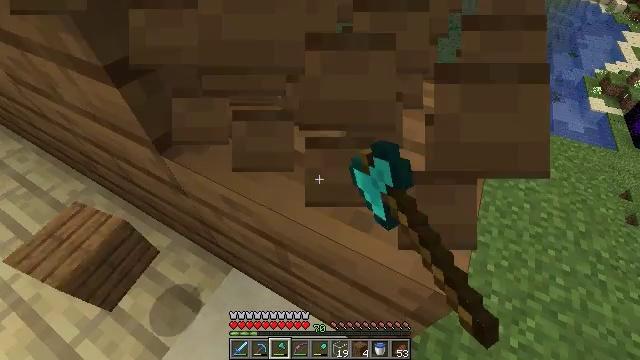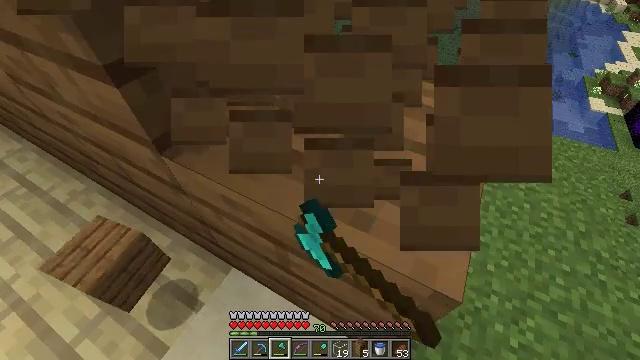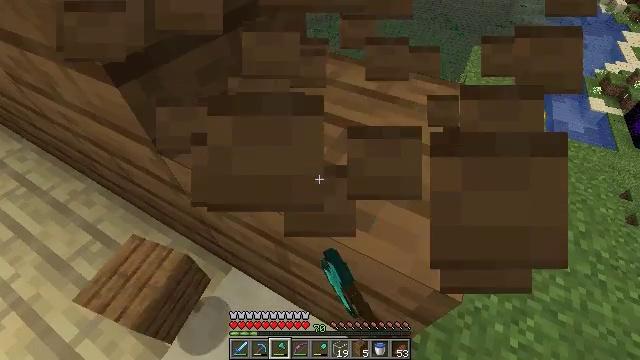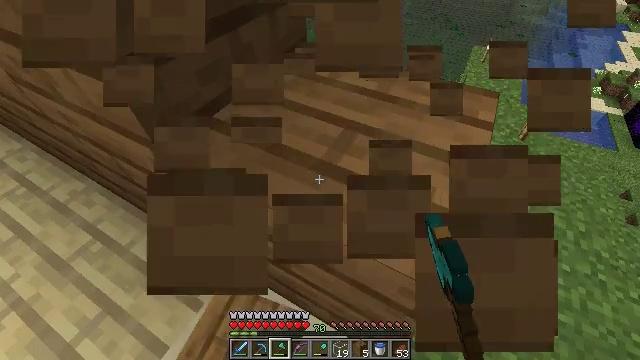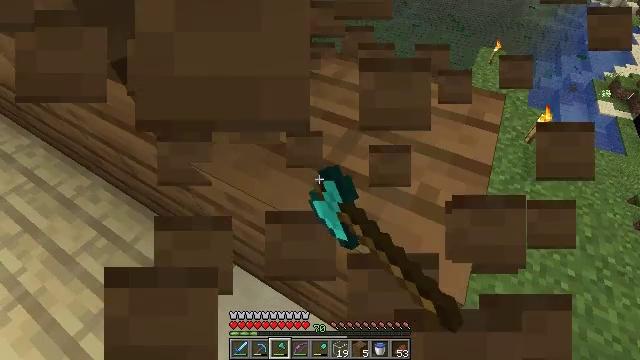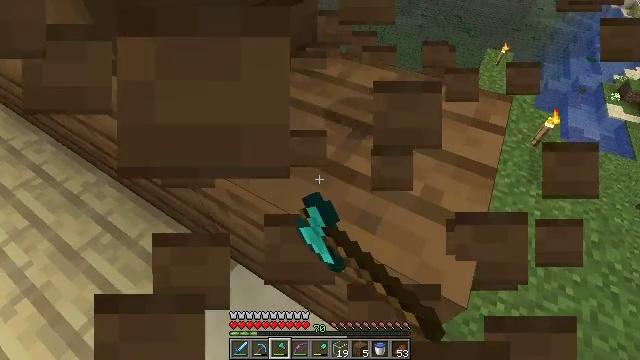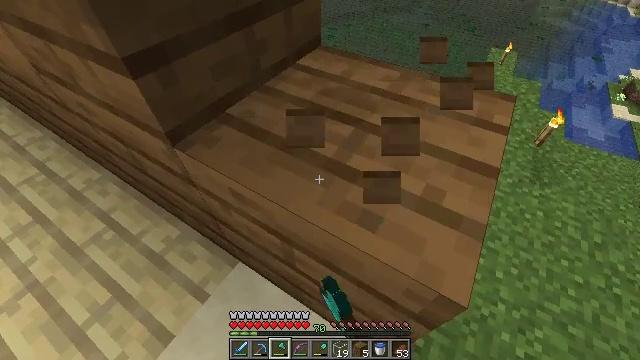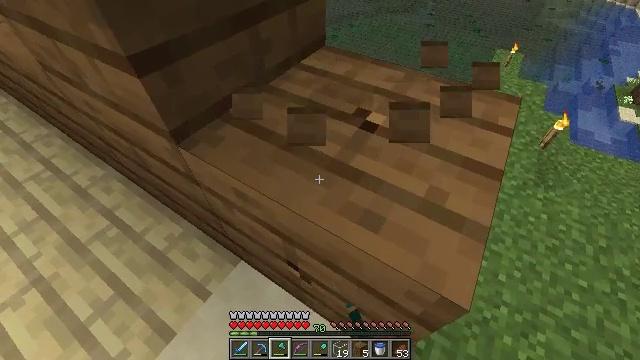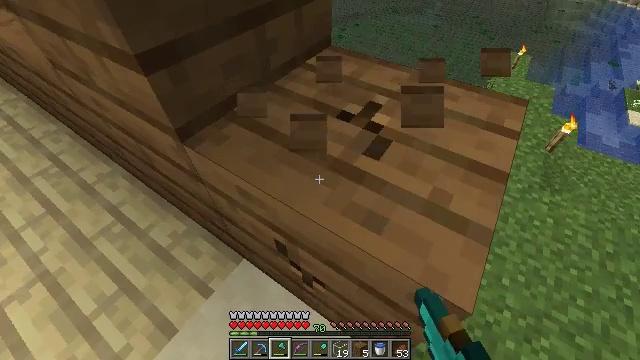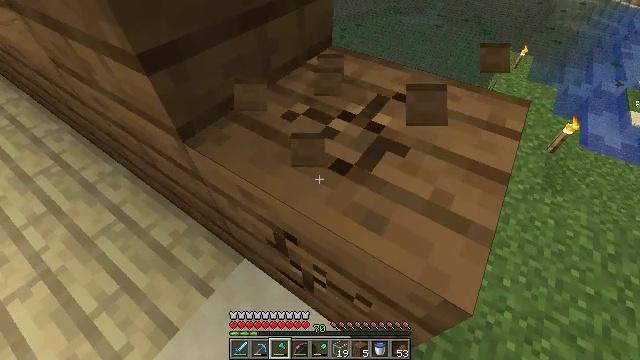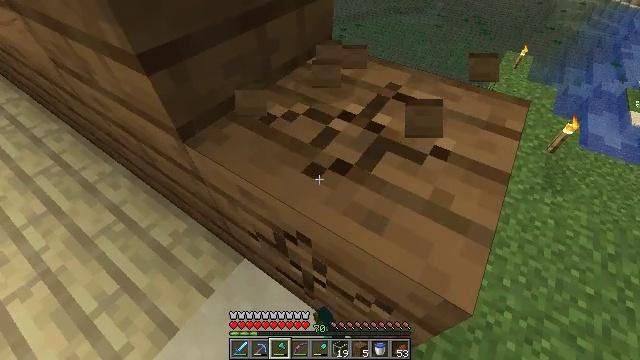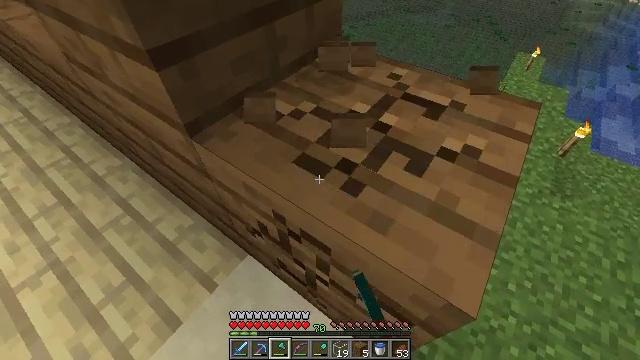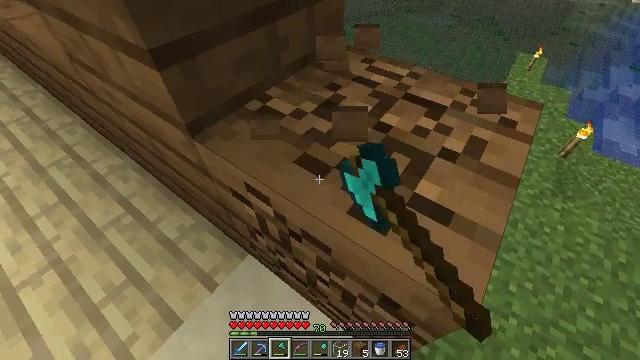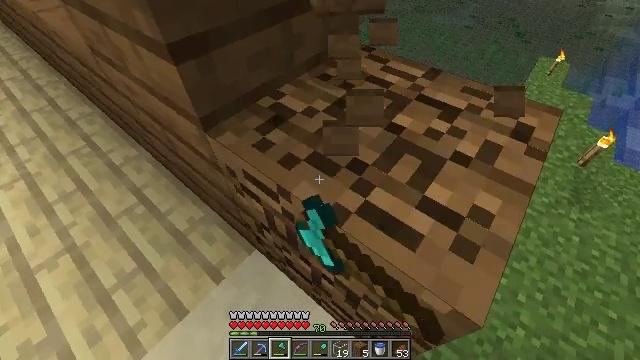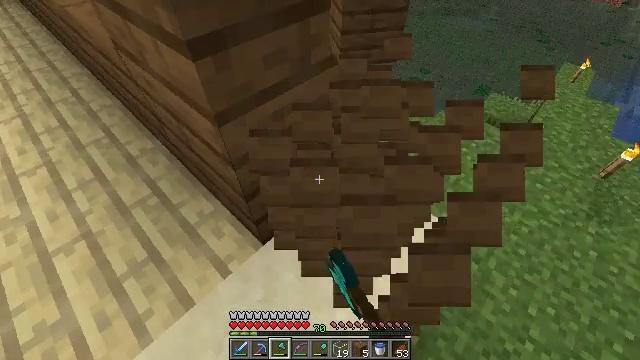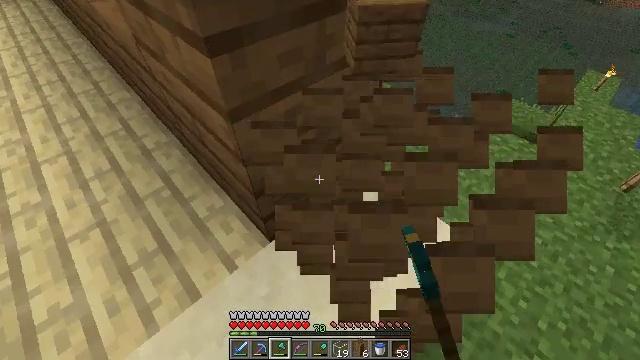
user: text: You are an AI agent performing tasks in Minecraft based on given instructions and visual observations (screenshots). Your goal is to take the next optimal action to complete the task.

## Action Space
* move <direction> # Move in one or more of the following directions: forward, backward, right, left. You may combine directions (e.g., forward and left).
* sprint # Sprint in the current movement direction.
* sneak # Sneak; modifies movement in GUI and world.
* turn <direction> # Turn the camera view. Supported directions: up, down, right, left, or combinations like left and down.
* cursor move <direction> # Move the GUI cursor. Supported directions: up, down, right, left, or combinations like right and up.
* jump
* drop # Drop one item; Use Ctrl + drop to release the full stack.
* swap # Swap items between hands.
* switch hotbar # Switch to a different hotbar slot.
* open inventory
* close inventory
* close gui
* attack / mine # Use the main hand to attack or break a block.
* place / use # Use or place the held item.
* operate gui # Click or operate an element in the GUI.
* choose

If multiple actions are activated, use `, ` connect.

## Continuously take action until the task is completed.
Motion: motion action
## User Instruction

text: Harvest spruce planks for building.
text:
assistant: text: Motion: attack / mine
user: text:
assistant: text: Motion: attack / mine
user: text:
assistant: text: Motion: attack / mine
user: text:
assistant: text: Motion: turn left, attack / mine
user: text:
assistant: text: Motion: turn left, attack / mine
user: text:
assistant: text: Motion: attack / mine
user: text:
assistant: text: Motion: attack / mine
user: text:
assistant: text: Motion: turn left, attack / mine
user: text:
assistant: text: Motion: attack / mine
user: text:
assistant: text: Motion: attack / mine
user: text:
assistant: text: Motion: turn left, attack / mine
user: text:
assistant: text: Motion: attack / mine
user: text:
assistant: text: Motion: turn left, attack / mine
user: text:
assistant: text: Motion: turn left, attack / mine
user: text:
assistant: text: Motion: turn left, attack / mine
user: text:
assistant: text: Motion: turn left and down, attack / mine
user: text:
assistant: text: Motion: attack / mine
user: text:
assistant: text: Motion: move forward and move right, attack / mine
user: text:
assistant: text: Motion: move forward and move right, attack / mine
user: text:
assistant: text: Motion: move forward and move right, turn left and up, attack / mine
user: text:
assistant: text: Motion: move forward and move right, turn left and up, attack / mine
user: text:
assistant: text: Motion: move forward, turn left and up, attack / mine
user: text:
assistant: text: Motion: turn left, attack / mine
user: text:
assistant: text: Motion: turn left, attack / mine
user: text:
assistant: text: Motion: turn left, attack / mine
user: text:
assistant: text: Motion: turn left, attack / mine
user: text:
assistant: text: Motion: attack / mine
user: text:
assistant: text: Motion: attack / mine
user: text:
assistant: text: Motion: attack / mine
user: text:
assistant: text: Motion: attack / mine